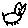
Label: cat